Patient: sex M, age 35
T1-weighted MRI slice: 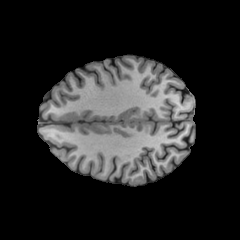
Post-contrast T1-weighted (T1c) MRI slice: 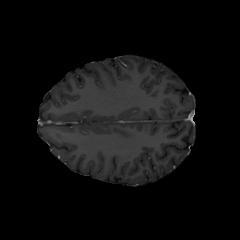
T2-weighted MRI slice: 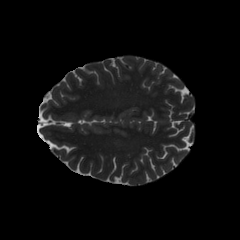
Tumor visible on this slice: no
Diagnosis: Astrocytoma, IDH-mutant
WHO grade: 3